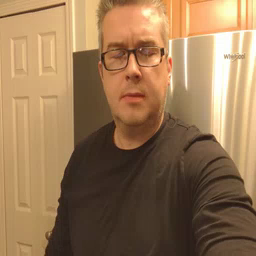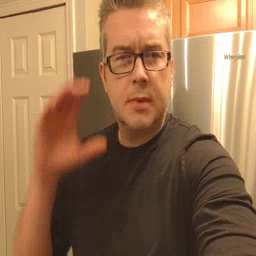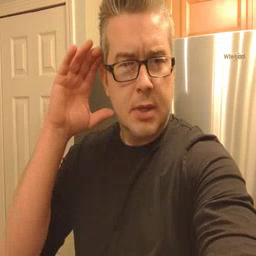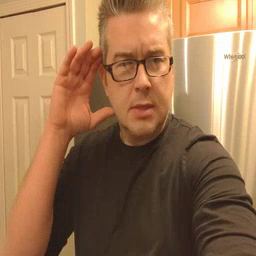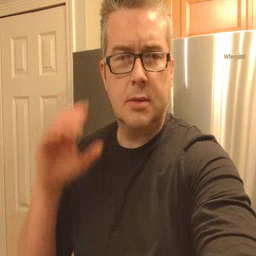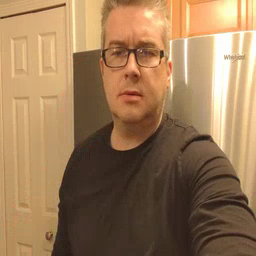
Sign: listen